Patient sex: M
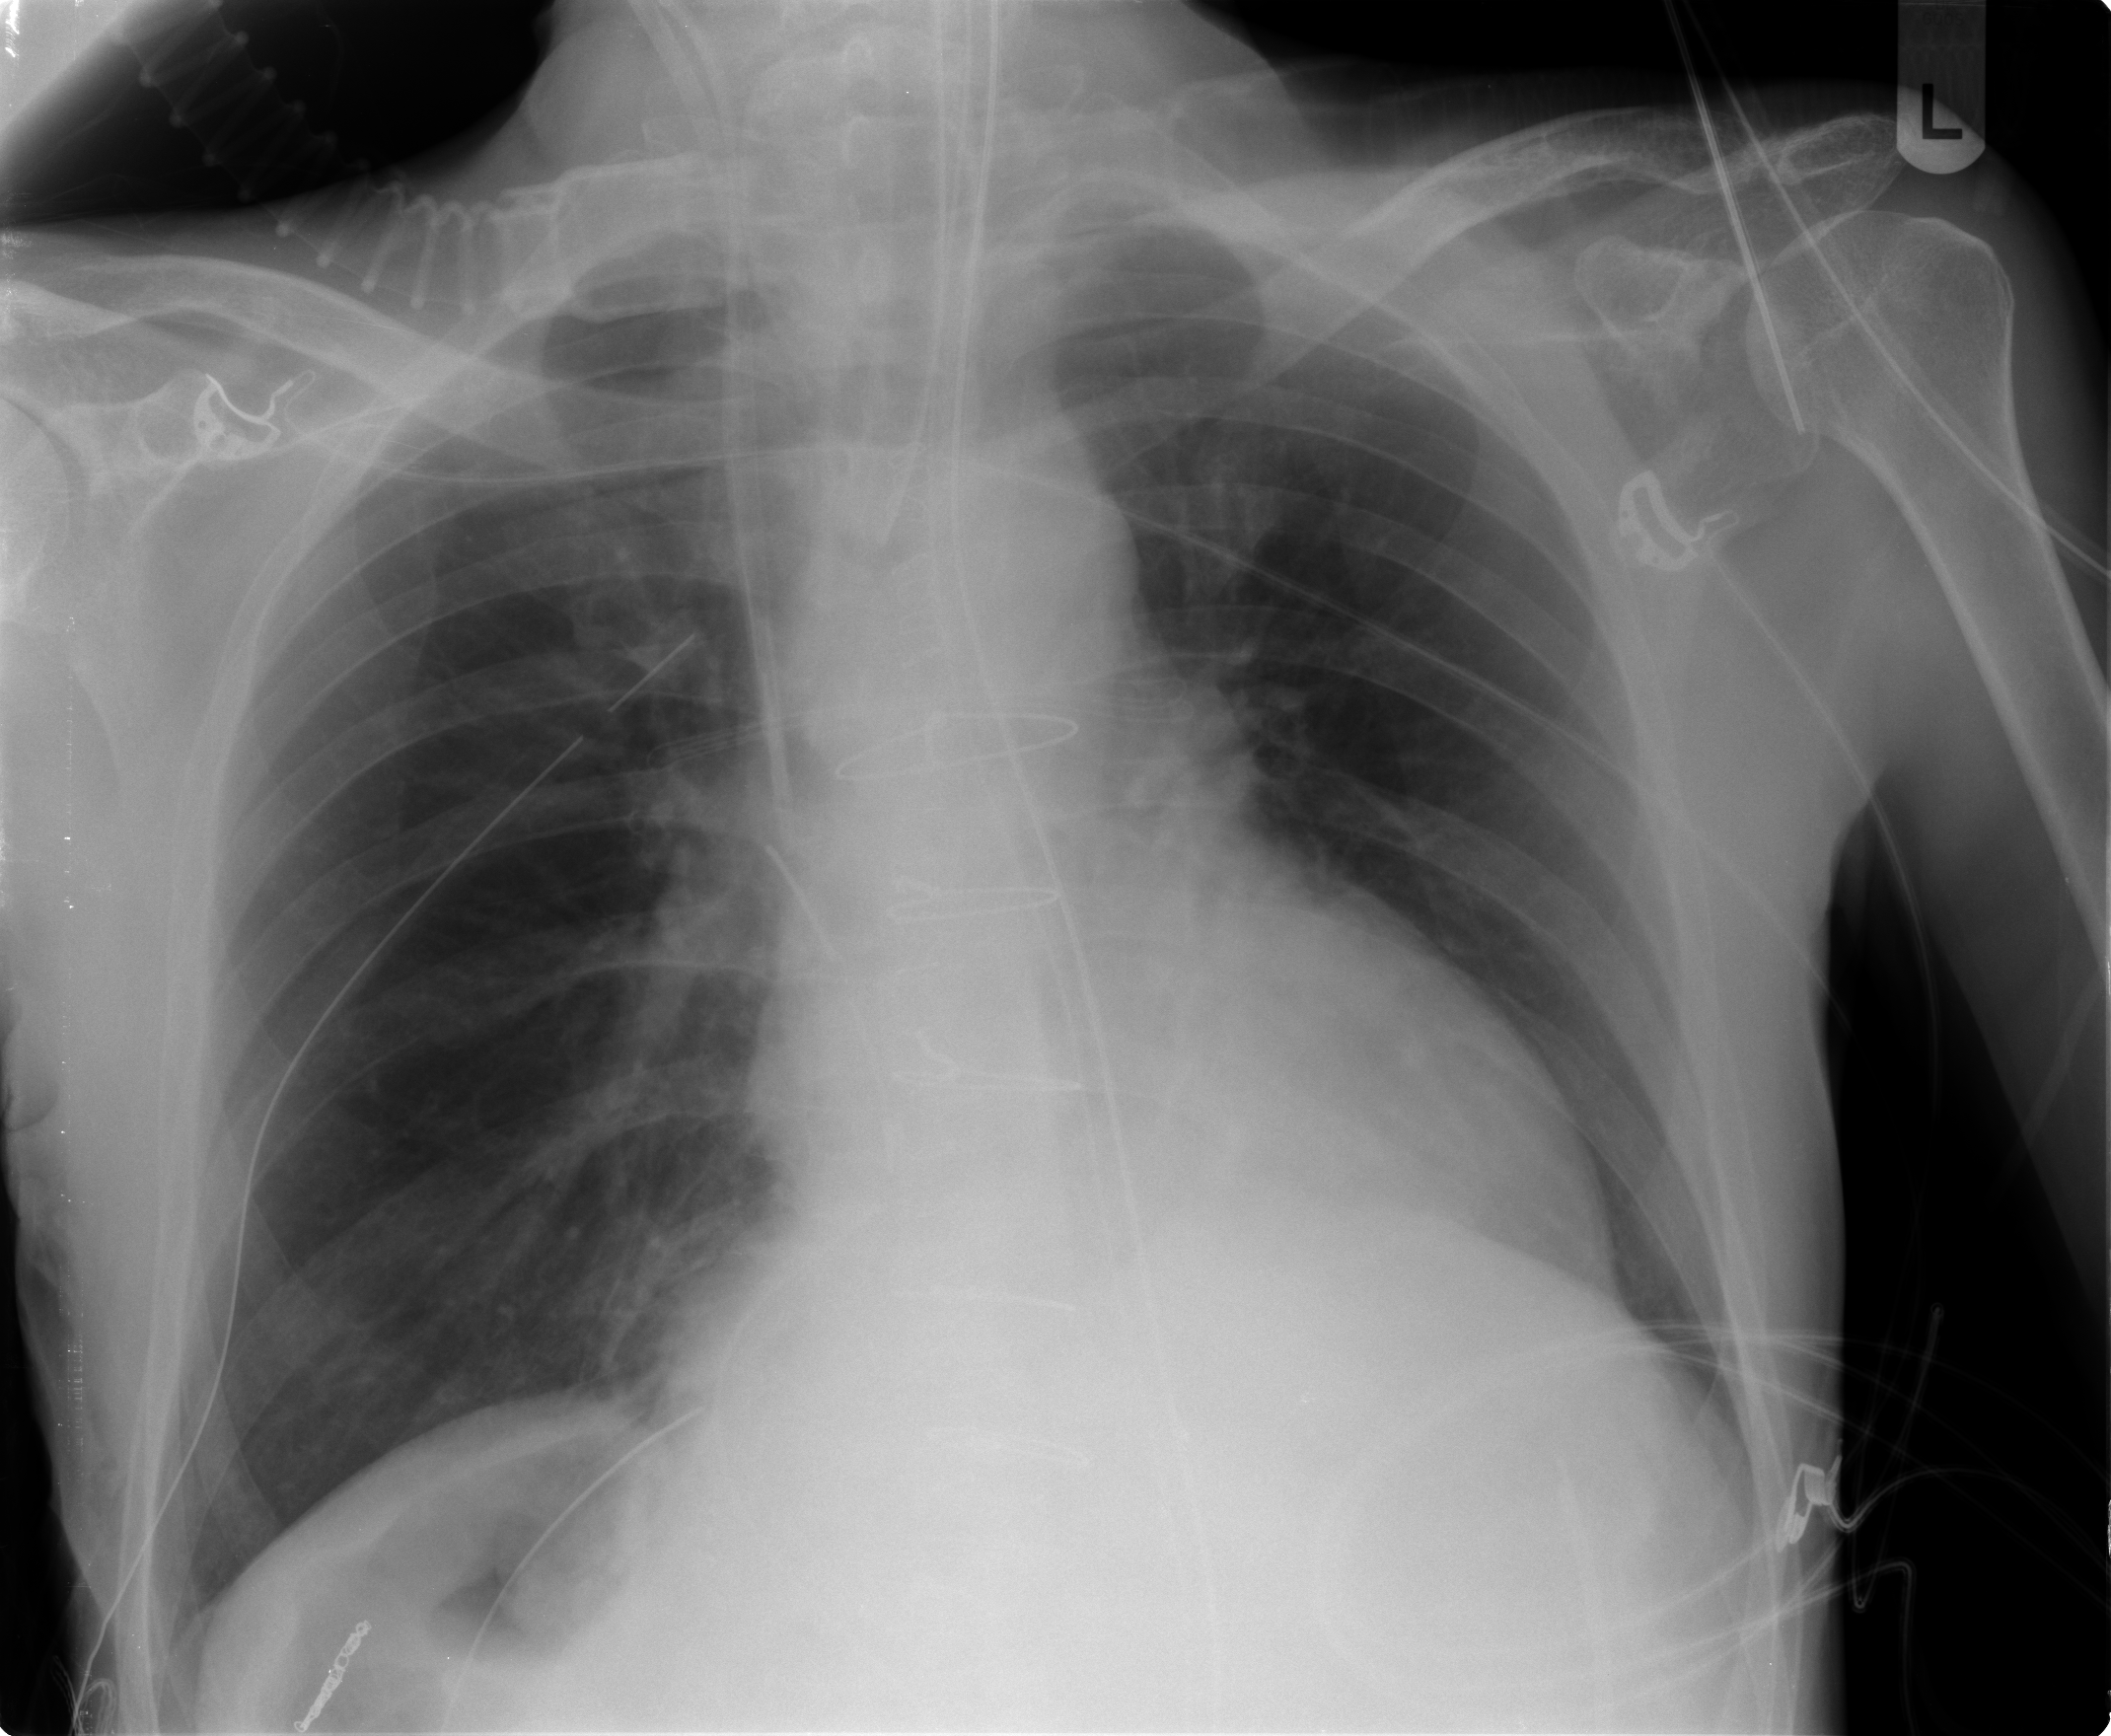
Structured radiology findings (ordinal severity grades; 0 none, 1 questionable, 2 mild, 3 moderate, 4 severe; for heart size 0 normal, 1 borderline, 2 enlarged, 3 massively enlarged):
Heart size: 0
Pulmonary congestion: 0
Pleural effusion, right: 0
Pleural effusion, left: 0
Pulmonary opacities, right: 0
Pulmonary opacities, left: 0
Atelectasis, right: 1
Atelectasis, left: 0